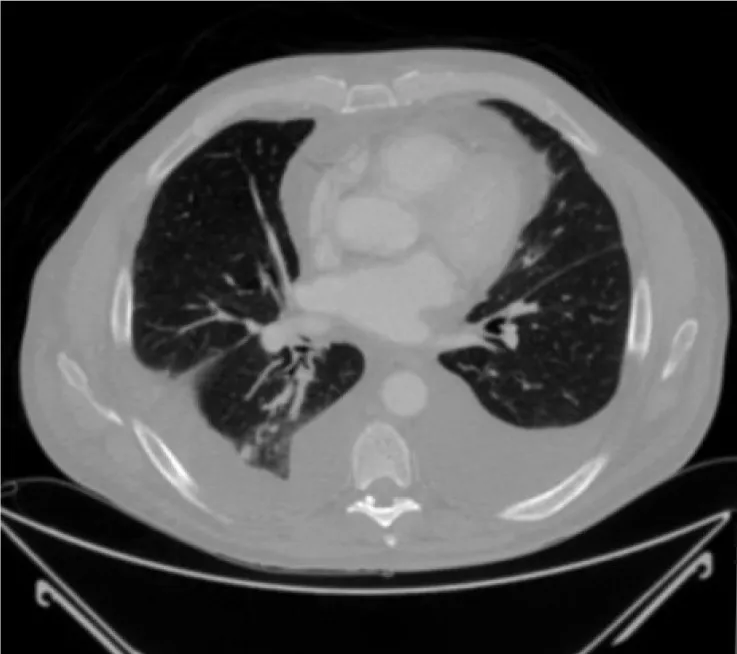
CT chest showing bilateral pleural effusions and clear lung parenchyma.
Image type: radiology (ct)